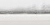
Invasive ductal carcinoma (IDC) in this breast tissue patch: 0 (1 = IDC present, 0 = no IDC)